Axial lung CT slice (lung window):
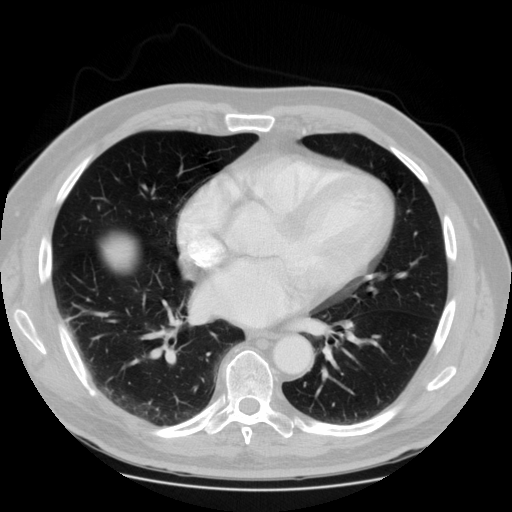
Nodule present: no